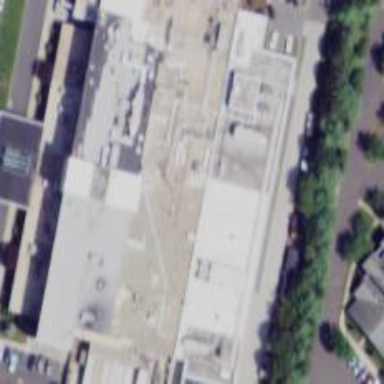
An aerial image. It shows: Healthcare facility identified as hospital.